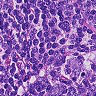
Metastatic tissue present: no